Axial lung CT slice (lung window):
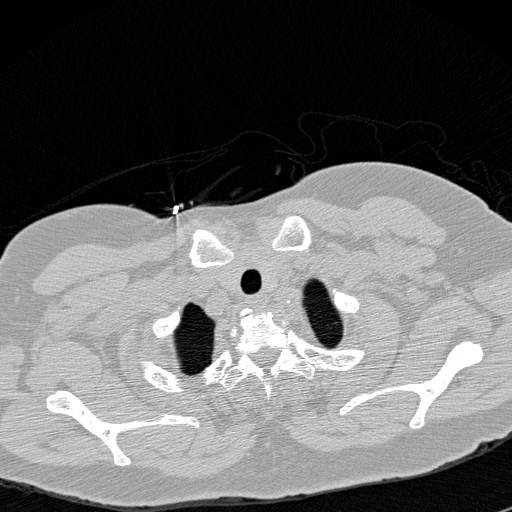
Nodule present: no